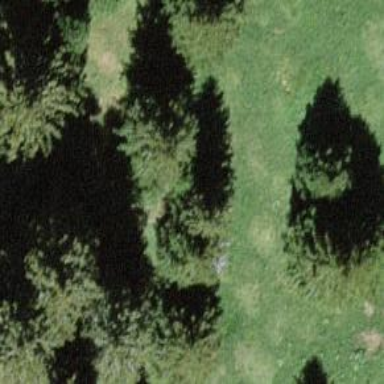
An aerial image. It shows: Needle-leaved tree in its natural environment.